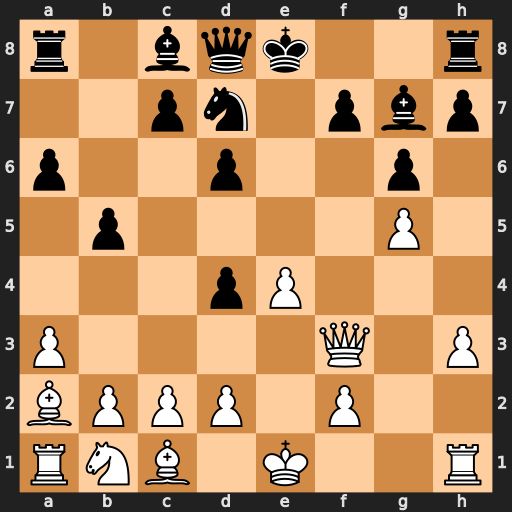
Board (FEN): r1bqk2r/2pn1pbp/p2p2p1/1p4P1/3pP3/P4Q1P/BPPP1P2/RNB1K2R
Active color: w
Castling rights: KQkq
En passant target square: -
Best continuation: Qxf7#